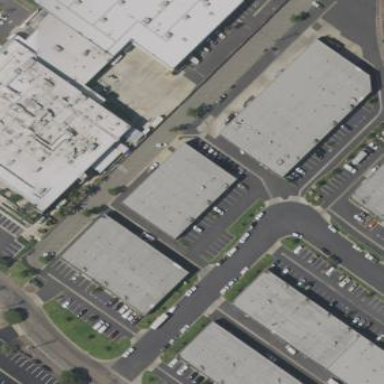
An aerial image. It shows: Commercial building.